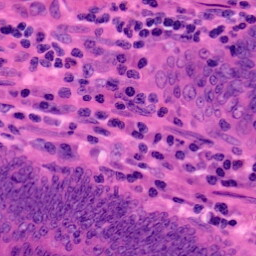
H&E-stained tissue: Colon